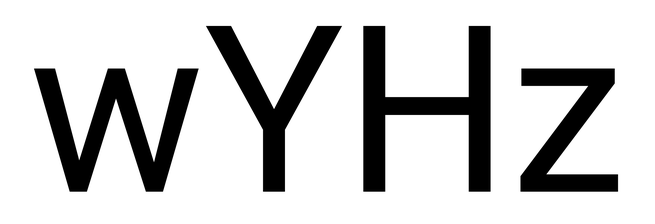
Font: Roboto_Regular